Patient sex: M
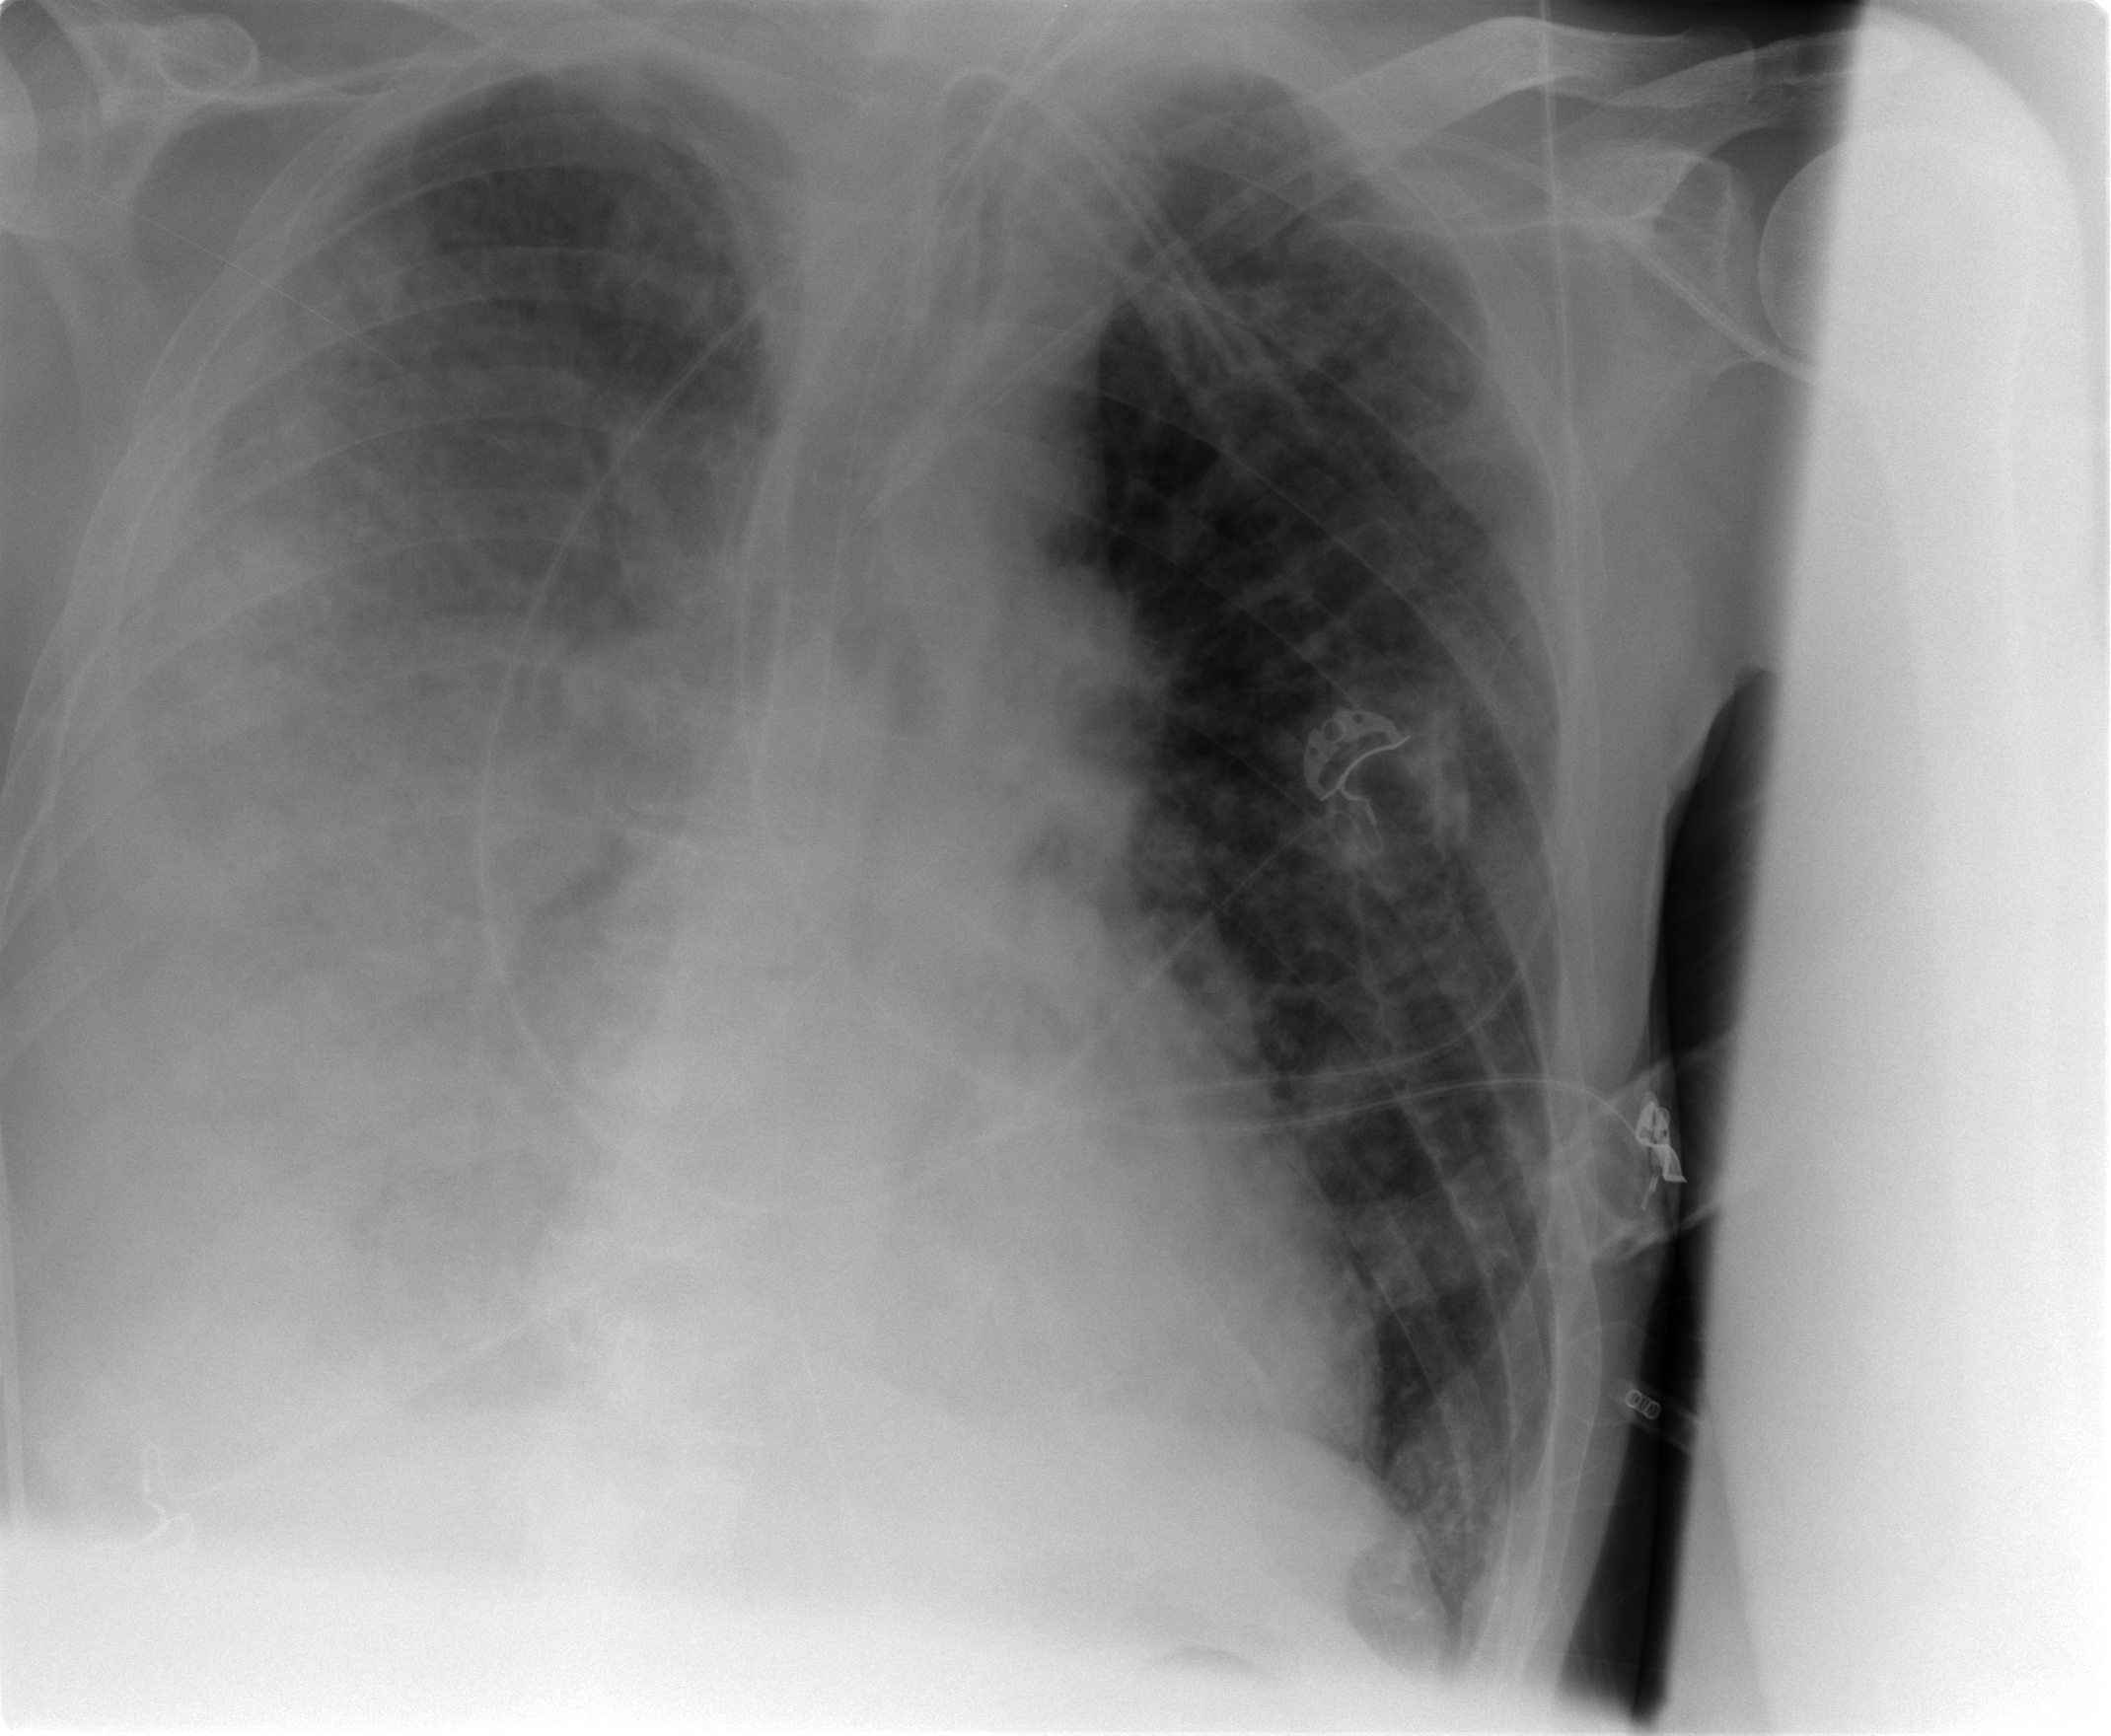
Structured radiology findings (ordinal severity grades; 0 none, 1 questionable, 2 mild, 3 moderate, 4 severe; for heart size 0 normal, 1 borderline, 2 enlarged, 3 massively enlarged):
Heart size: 0
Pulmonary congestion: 2
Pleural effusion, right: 3
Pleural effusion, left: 0
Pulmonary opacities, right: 4
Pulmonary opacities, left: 2
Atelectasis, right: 4
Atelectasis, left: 2